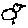
Label: bird